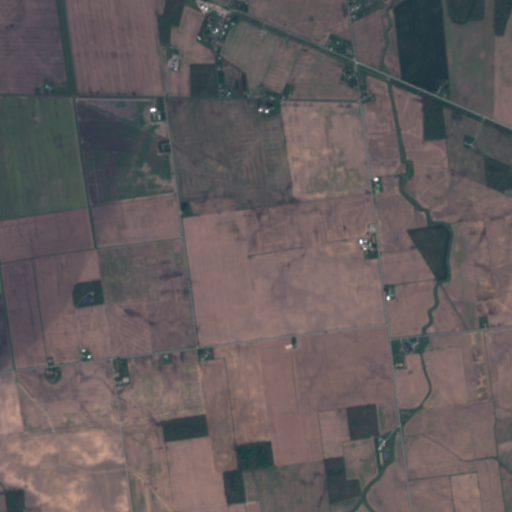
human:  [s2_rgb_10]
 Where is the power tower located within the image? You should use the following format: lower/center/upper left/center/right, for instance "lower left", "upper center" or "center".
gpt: The power tower is located in the lower left of the image.
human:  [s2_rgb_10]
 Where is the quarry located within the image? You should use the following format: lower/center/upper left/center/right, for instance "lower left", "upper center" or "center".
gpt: There is no quarry in the image.